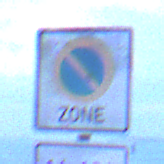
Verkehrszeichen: BeginnEingeschraenktesHalteverbotZone
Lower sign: ZeitangabenOhneBeschraenkungAufWochentage1
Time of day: Dawn
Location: Outdoor (Urban)
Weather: PartlyCloudy
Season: NotSpecified
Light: Natural